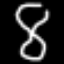
Label: hourglass